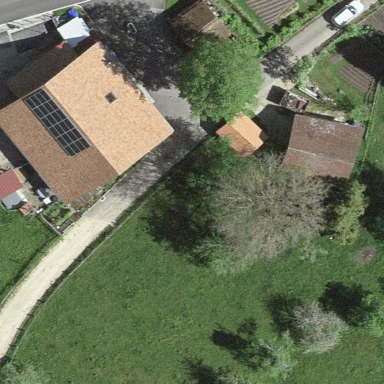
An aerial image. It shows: Farm building.